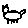
Label: cat